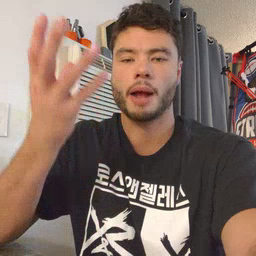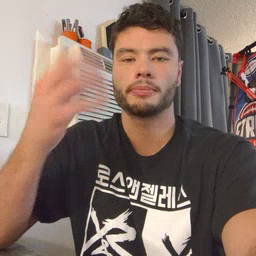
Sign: lamp